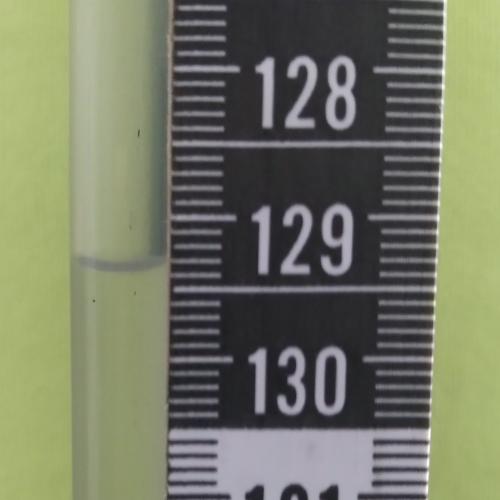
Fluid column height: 129.3 cm